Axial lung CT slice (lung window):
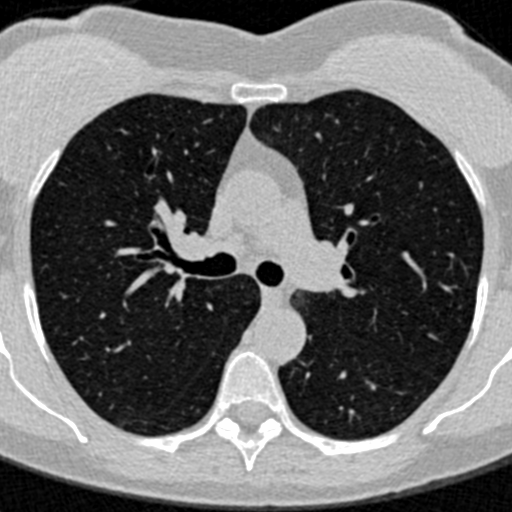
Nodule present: no